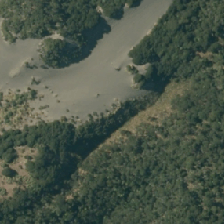
Land cover: low_producing_grassland